Field crop: tomato
Growth stage: 2
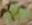
Species: solanum